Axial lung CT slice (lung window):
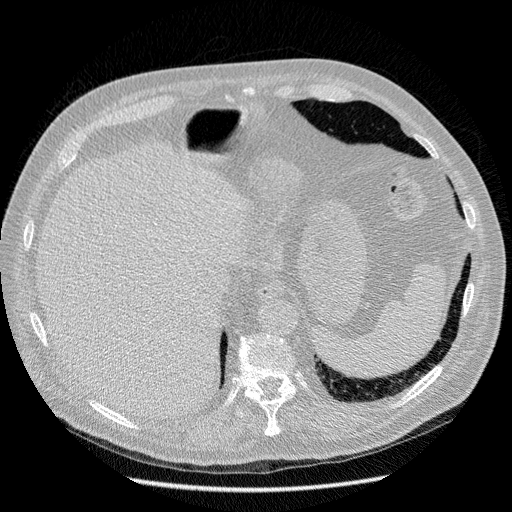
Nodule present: no